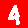
Digit: 4